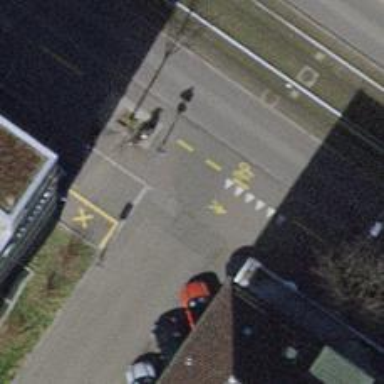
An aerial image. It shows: Unmarked crossing with traffic calming table on the road.